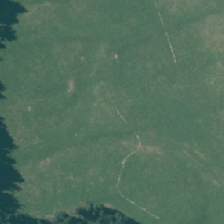
Land cover: high_producing_grassland